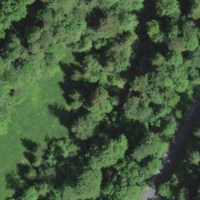
EUNIS habitat code: 44
Species observed at this site:
Mercurialis perennis